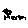
Label: hexagon